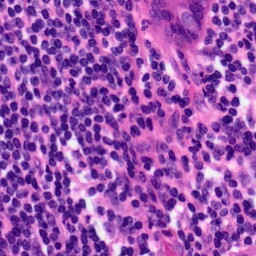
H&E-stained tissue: Pancreatic